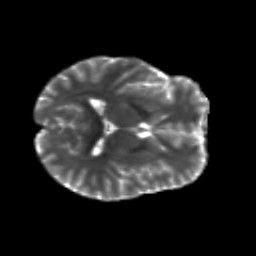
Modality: T2w
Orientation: axial
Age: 29
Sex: male
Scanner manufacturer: siemens
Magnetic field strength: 3 T
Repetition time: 8.8 s
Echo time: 0.085 s